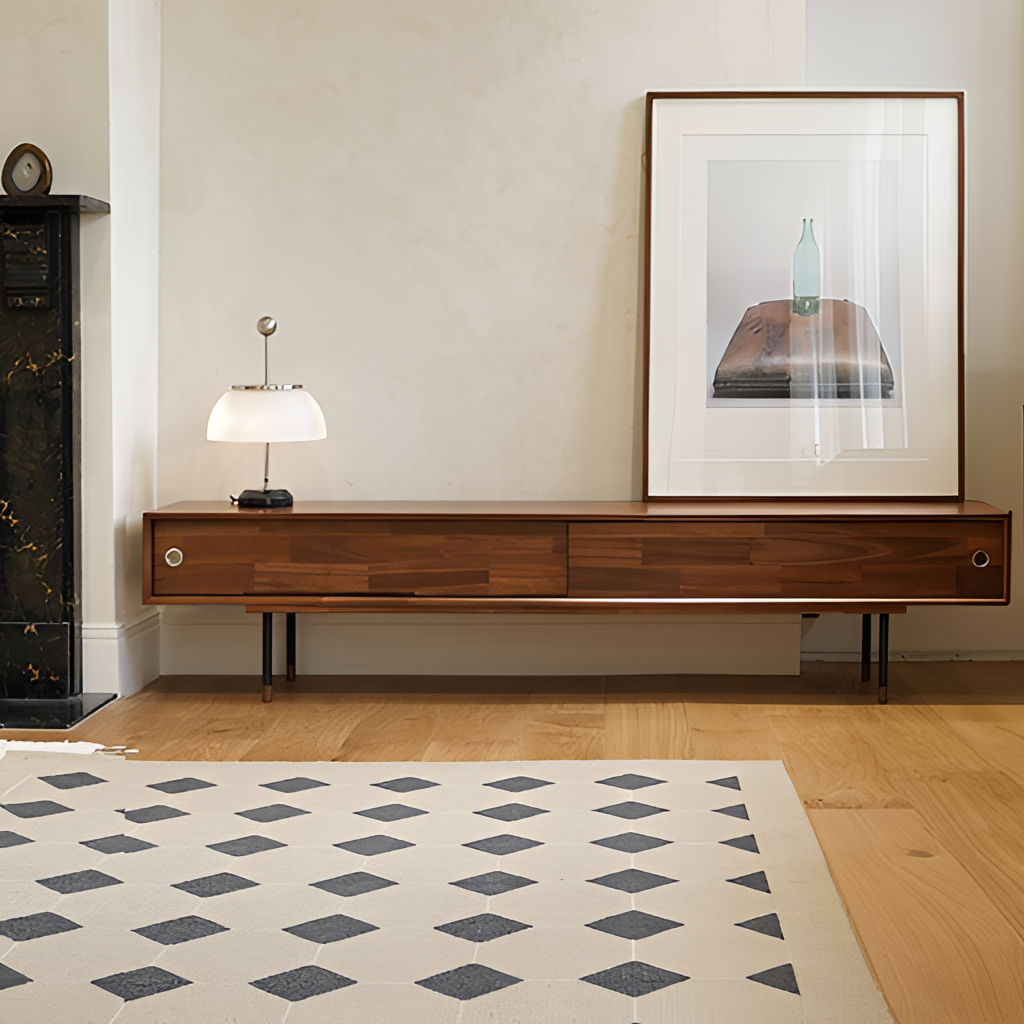
living room, wood media console, paint wallpaper, with solid pattern, modern, light brown wood flooring, with plank pattern